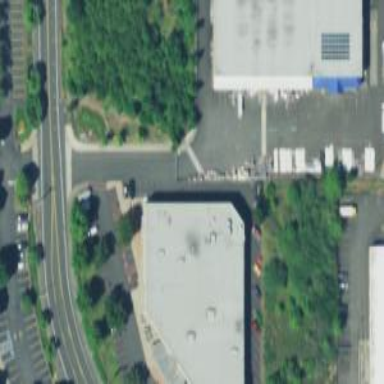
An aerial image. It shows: Building that houses motorcycle shop.